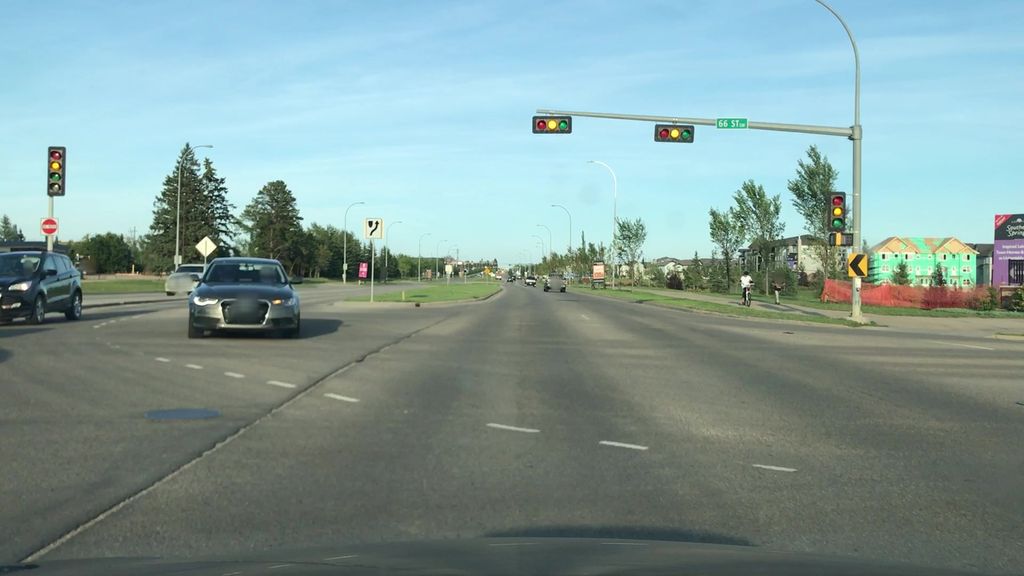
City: edmonton